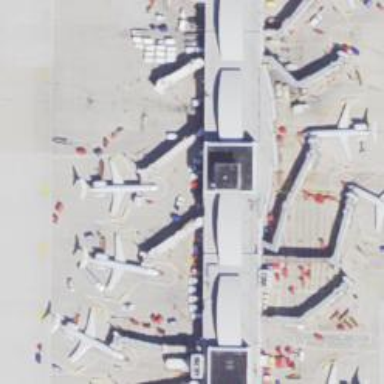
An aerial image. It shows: Airport gate.